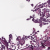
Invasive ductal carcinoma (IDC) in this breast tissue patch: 0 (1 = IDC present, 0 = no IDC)